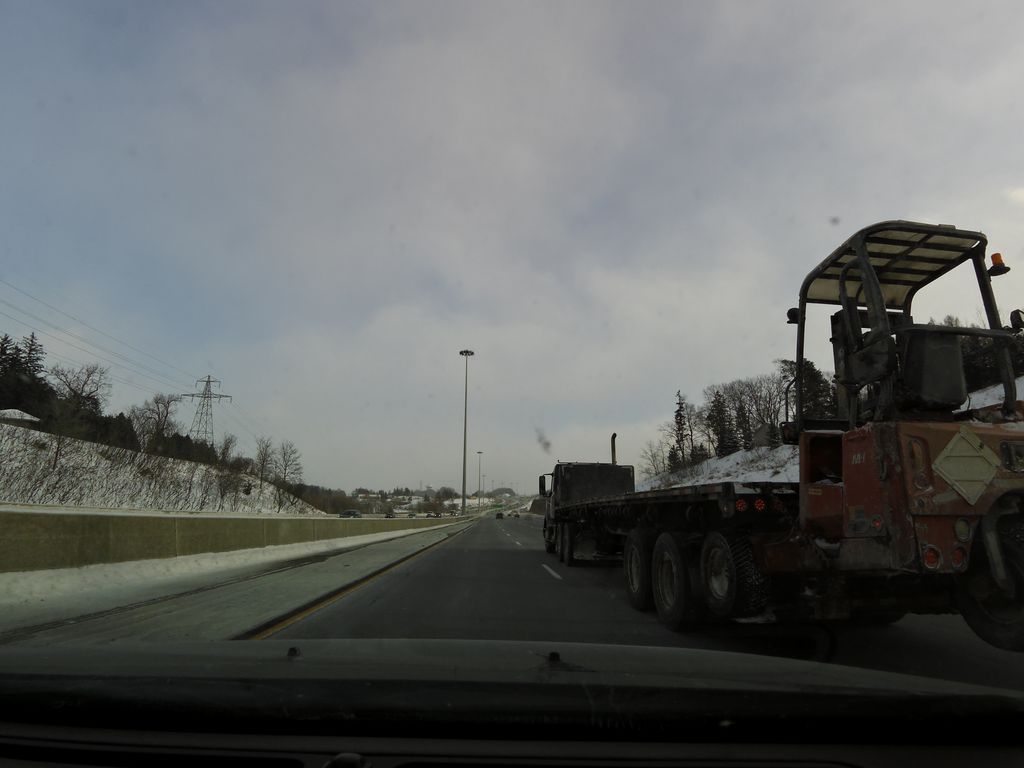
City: kitchener-waterloo